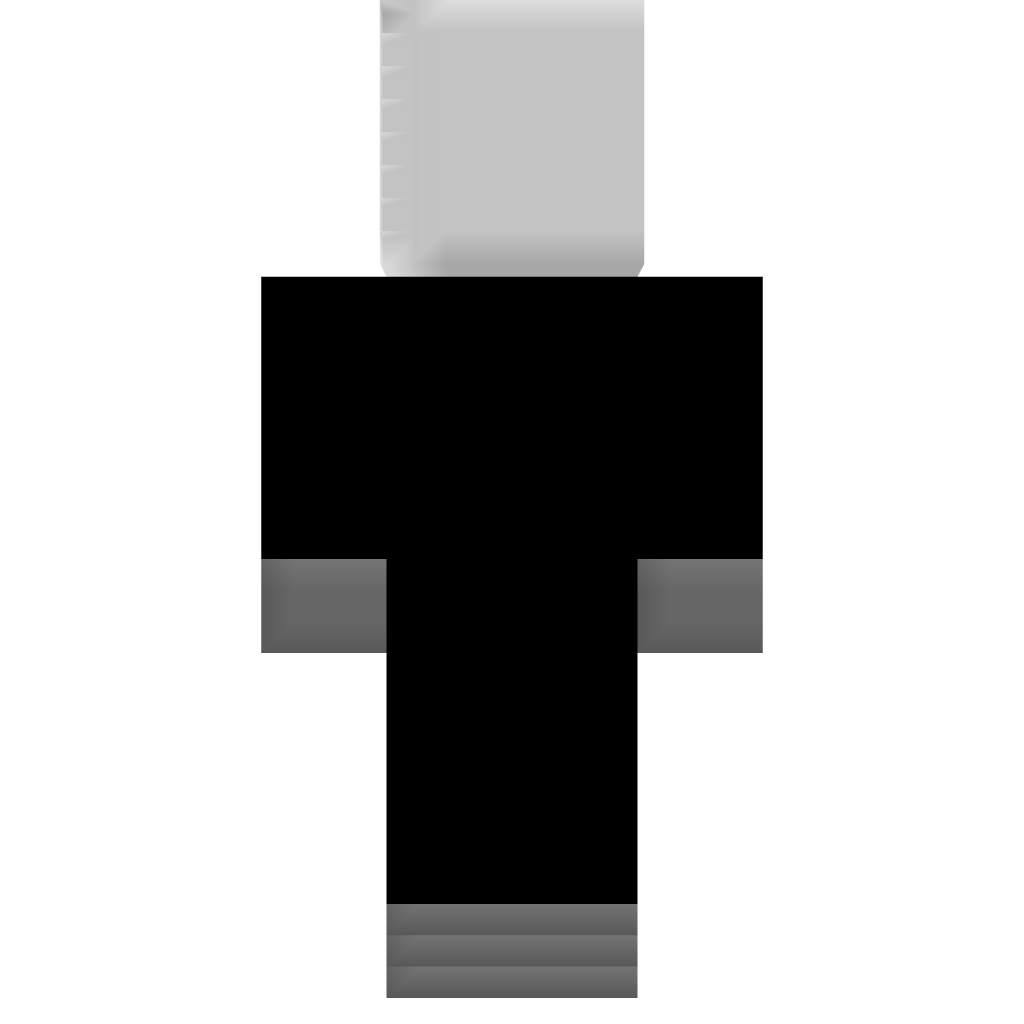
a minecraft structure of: Slenderman high quality